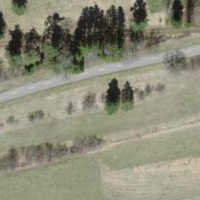
EUNIS habitat code: 24
Species observed at this site:
Campanula glomerata